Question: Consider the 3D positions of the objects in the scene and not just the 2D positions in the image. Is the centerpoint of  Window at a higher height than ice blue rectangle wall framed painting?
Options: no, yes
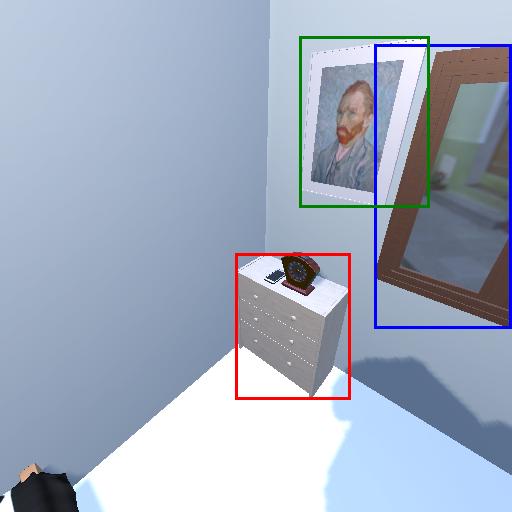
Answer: no